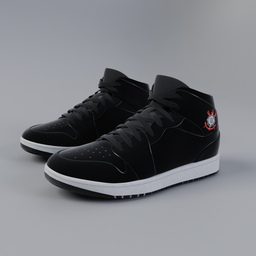
Label: people